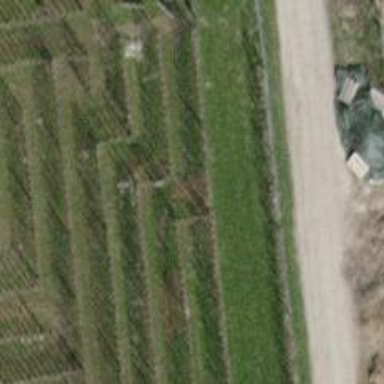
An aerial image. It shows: Hedge barrier.